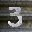
Label: 3